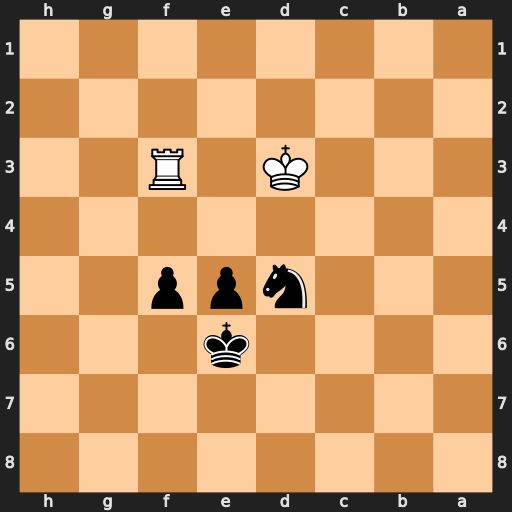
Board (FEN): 8/8/4k3/3npp2/8/3K1R2/8/8
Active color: b
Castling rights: -
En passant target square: -
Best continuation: e4+ Ke2 exf3+